四年级 · 度量几何学
算出下面各个未知角的度数。

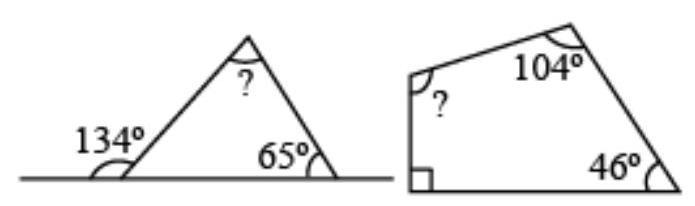
答案: 解$69^{\circ} ; 120^{\circ}$

【分析】(1) 三角形的一个角与一个 $134^{\circ}$ 的角组成平角, 据此即可求出三角形这个角的度数, 然后再根据三角形内角和定理即可求出这个三角形另外一个角的度数。

（2）根据多边形内角和定理可知, 四边形的内角和是 $360^{\circ}$, 用内角和度数减掉已知三个角的度数,就是第四个角的度数。

【详解】 $180^{\circ}-134^{\circ}=46^{\circ}$

$180^{\circ}-46^{\circ}-65^{\circ}$

$=134^{\circ}-65^{\circ}$

$=69^{\circ}$

$360^{\circ}-104^{\circ}-46^{\circ}-90^{\circ}$

$=256^{\circ}-46^{\circ}-90^{\circ}$

$=210^{\circ}-90^{\circ}$

$=120^{\circ}$